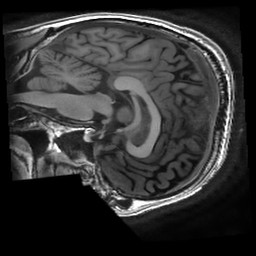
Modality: T1w
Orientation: sagittal
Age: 49
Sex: male
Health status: healthy
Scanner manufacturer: ge
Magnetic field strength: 3 T
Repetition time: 0.008244 s
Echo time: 0.003108 s